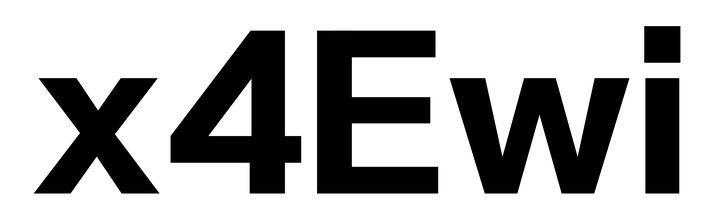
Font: InstrumentSans_Bold